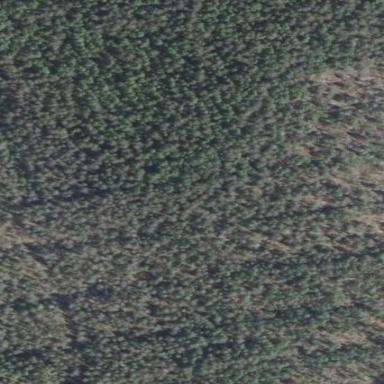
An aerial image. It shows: Woodland consisting mainly of needle-leaved trees.